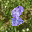
Label: 8